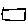
Label: square